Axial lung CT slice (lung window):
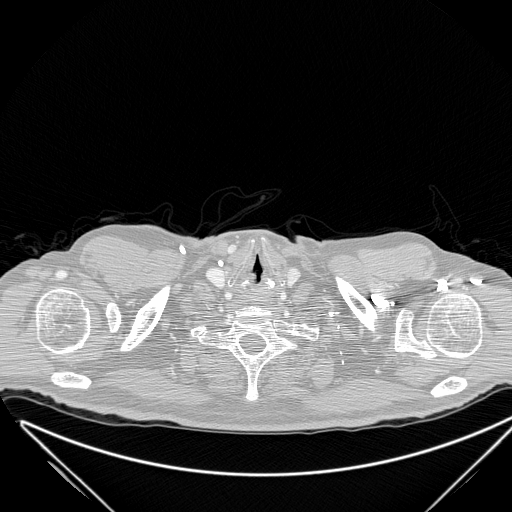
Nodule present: no